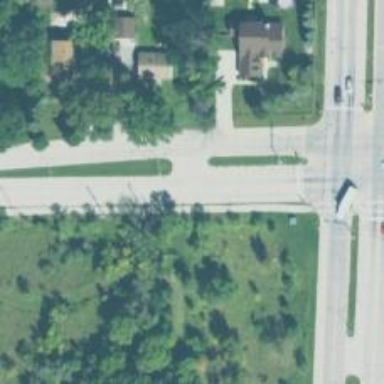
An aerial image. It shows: Tertiary road that is dual carriageway.